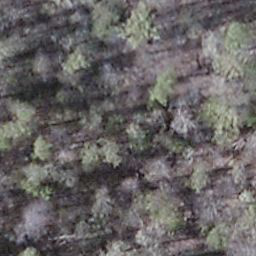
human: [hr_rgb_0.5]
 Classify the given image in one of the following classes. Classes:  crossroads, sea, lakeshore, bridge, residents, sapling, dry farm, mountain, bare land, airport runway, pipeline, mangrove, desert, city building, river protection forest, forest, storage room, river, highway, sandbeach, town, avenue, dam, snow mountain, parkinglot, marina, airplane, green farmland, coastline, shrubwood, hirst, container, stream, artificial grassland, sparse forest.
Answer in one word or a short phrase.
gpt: shrubwood